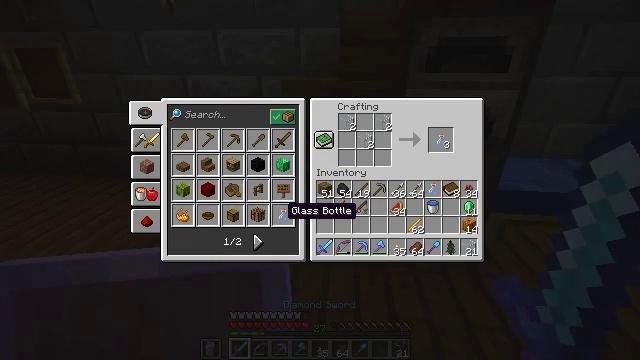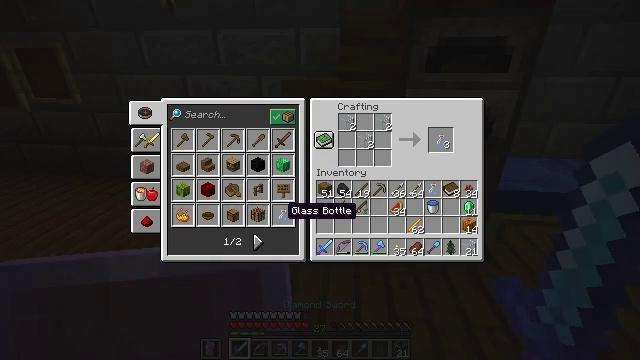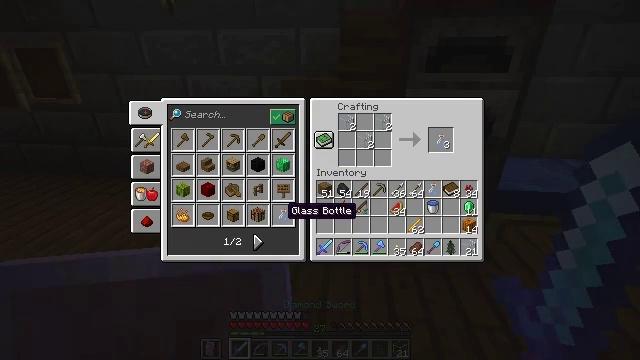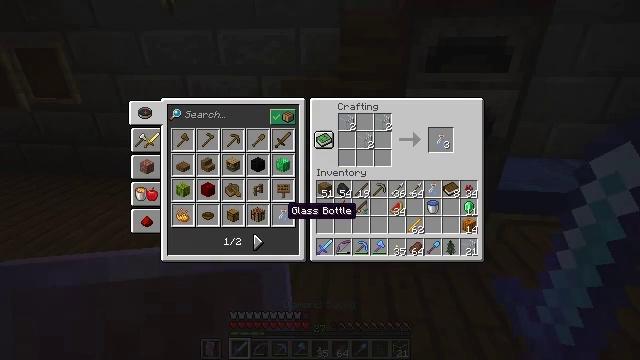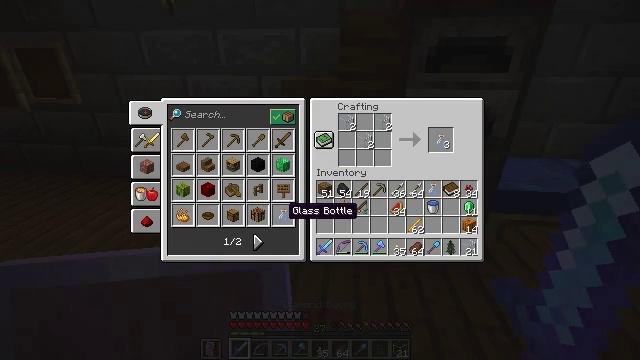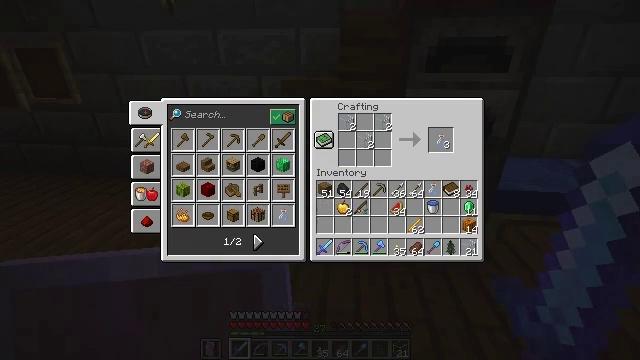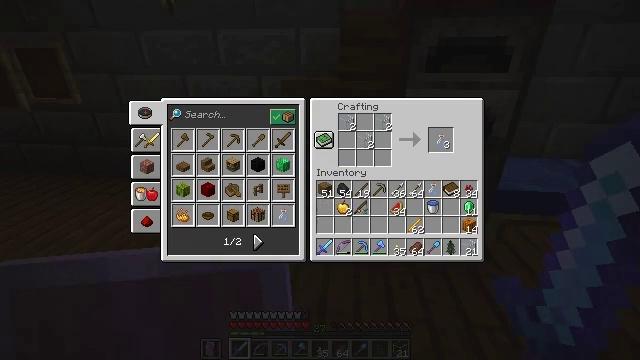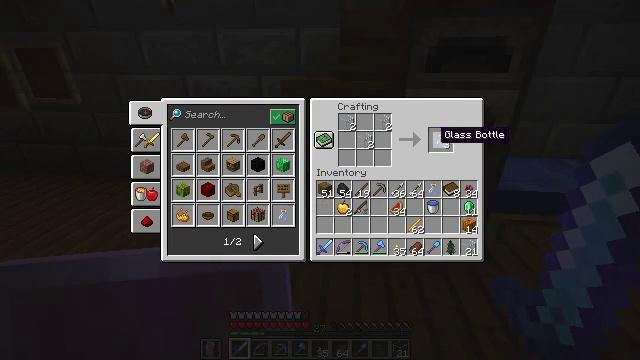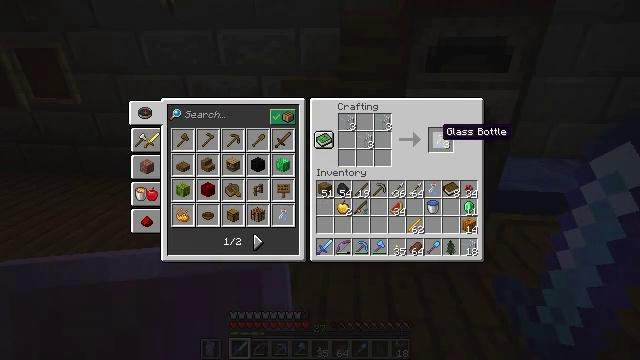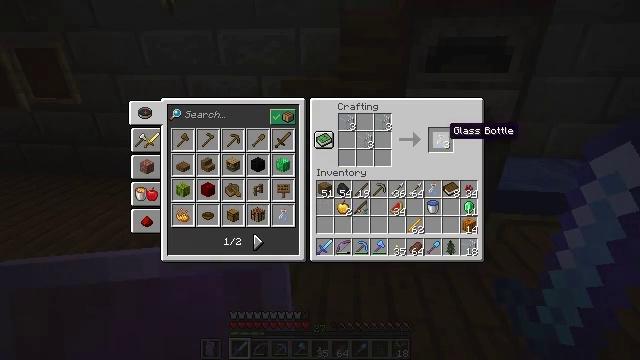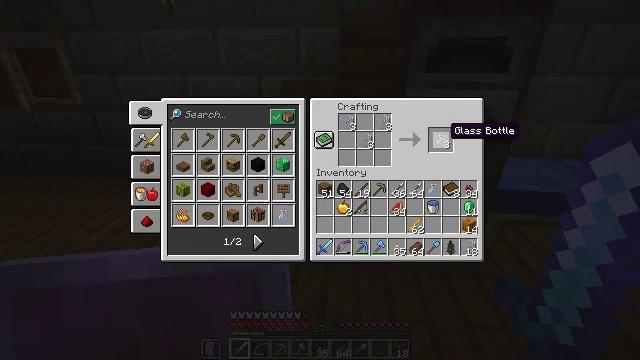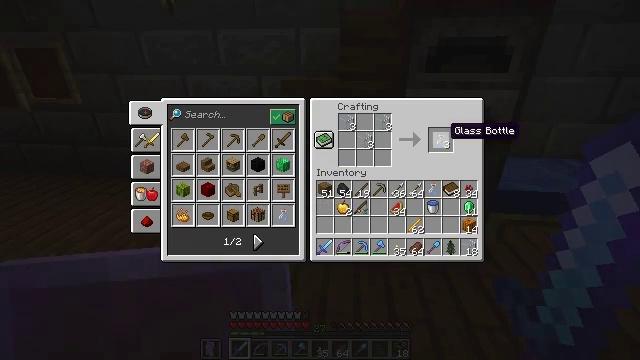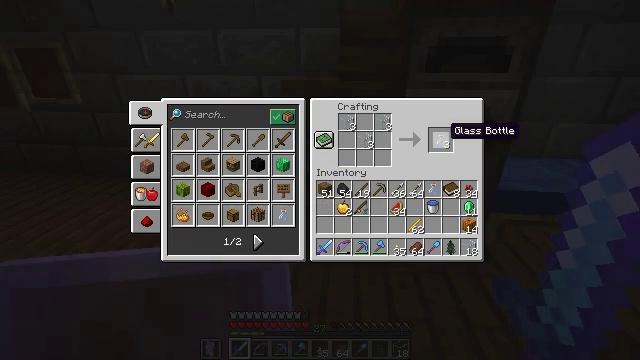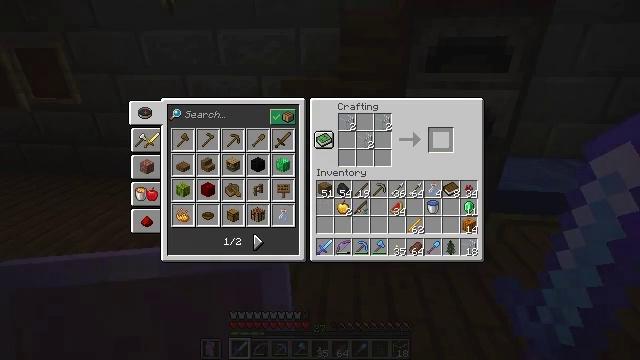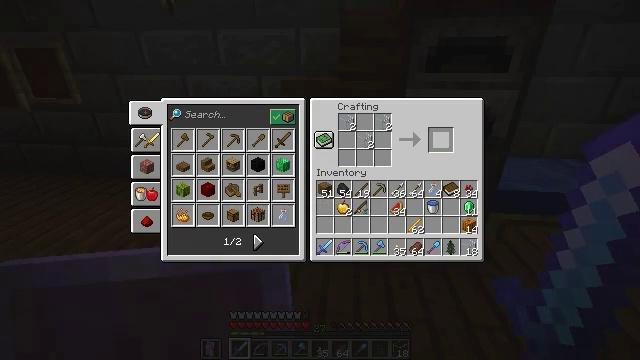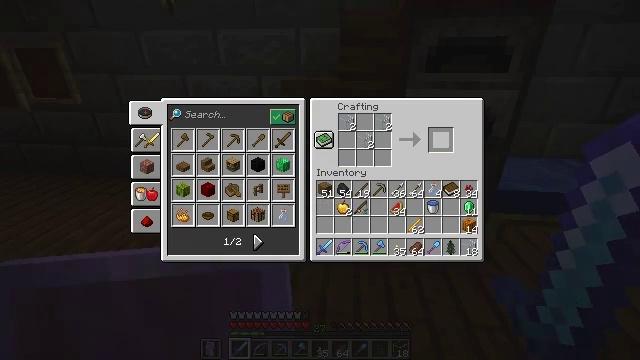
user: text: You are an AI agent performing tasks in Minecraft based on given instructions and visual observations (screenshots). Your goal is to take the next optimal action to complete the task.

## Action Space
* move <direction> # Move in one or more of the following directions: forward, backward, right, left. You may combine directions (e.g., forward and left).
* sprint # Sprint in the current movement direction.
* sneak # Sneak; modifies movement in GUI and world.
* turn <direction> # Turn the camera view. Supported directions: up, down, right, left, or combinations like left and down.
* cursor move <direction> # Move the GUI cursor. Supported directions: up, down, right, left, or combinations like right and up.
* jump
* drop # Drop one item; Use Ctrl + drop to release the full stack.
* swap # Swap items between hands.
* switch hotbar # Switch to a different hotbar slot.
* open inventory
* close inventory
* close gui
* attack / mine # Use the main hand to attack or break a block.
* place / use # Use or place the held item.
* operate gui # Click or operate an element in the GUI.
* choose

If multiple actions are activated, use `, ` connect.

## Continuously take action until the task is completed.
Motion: motion action
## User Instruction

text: Create a glass bottle using three glass blocks.
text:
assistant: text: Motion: no_op
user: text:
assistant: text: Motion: operate gui
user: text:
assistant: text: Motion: operate gui
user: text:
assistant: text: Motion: no_op
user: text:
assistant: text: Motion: cursor move right and up
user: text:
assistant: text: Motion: cursor move right and up
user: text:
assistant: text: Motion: sneak, cursor move right and up
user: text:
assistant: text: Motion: sneak
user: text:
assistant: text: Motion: sneak, cursor move right
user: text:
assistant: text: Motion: sneak
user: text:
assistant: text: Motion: sneak
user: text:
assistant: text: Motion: sneak
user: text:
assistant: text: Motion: sneak, operate gui
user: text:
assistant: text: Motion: sneak, operate gui
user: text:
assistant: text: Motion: sneak
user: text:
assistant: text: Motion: sneak
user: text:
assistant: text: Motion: sneak
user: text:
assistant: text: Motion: no_op